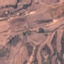
Land use / land cover class: HerbaceousVegetation